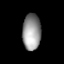
Tissue: lung
Cell type: Epithelial cells
Senescence score: 0.1564
Nuclear area (px): 649
Mean DAPI intensity: 150.18